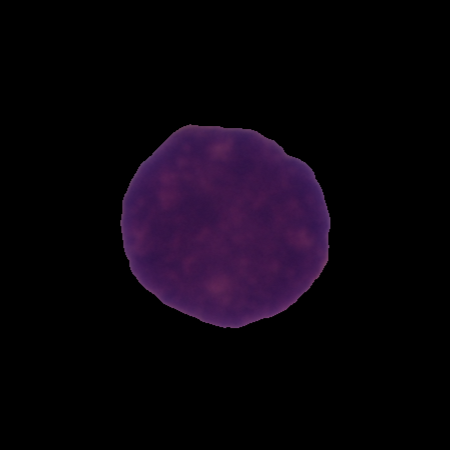
Label: cancer